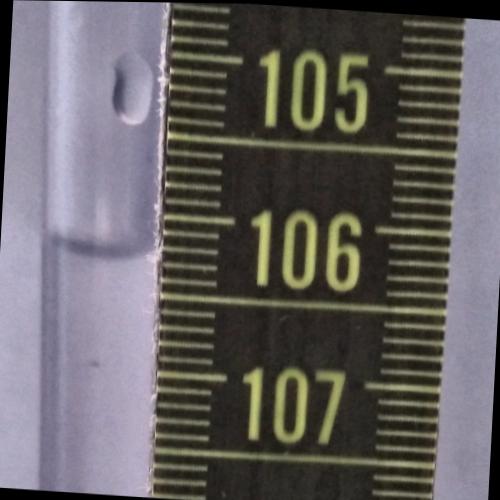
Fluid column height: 106.3 cm